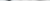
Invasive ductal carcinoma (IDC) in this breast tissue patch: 0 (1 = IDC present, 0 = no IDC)